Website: slack
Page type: billing-address
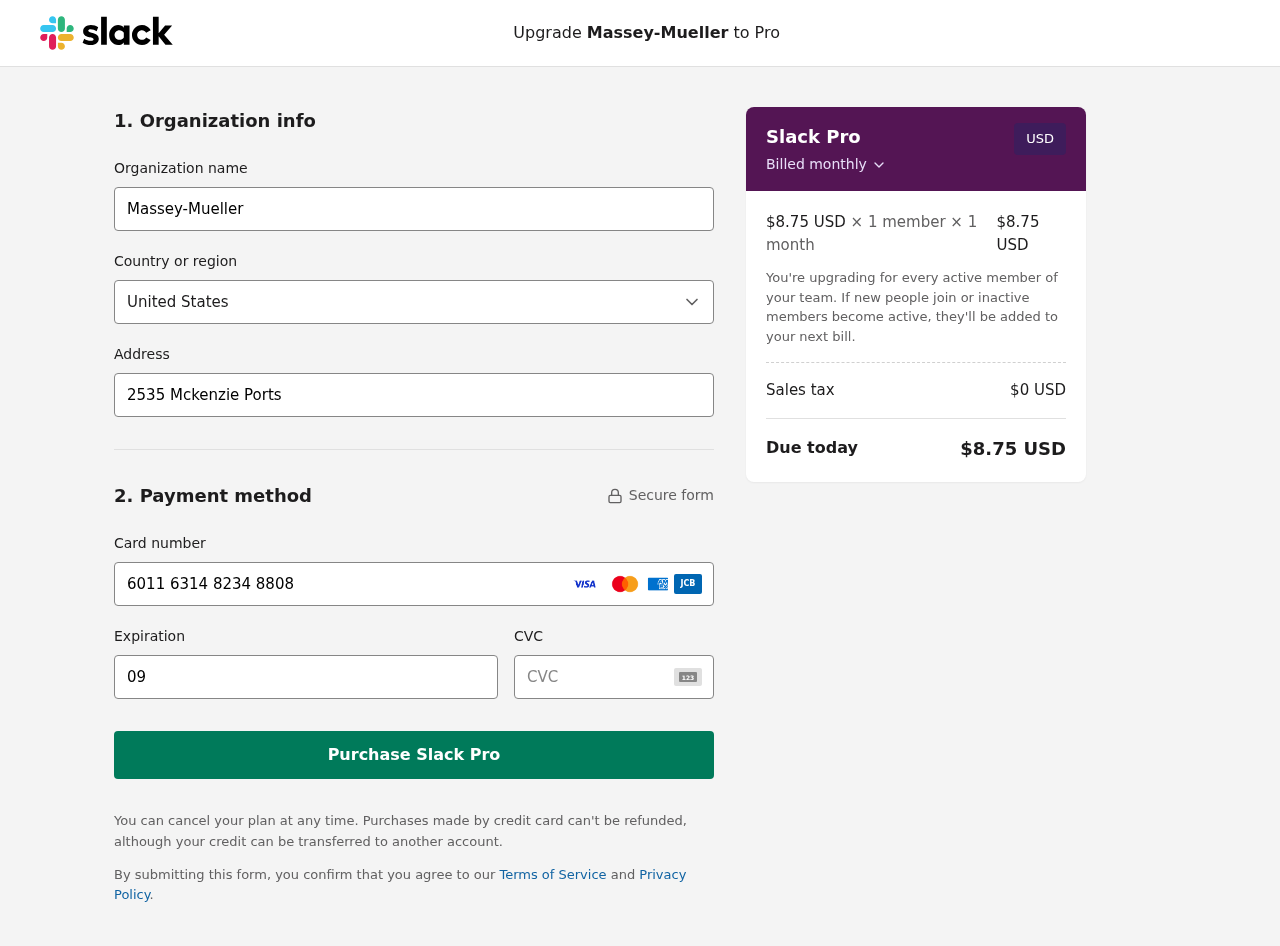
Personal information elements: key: PII_CARD_CVV
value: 757
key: PII_CARD_EXPIRY
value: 09/27
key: PII_CARD_NUMBER
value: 6011 6314 8234 8808
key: PII_COMPANY
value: Massey-Mueller
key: PII_COUNTRY
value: United States
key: PII_STREET
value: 2535 Mckenzie Ports
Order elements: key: ORDER_PRICE_PER_MEMBER
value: $8.75 USD
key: ORDER_MEMBER_COUNT
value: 1
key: ORDER_MONTH_COUNT
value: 1
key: ORDER_SUBTOTAL
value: $8.75 USD
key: ORDER_TAX
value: $0
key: ORDER_TOTAL
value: $8.75 USD